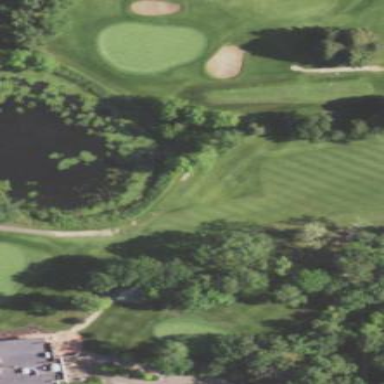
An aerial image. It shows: Grassy area designated as golf fairway.